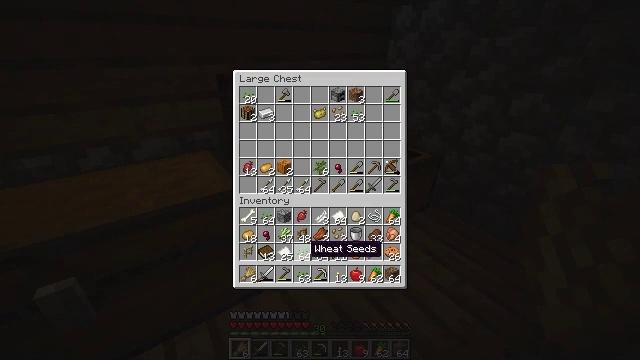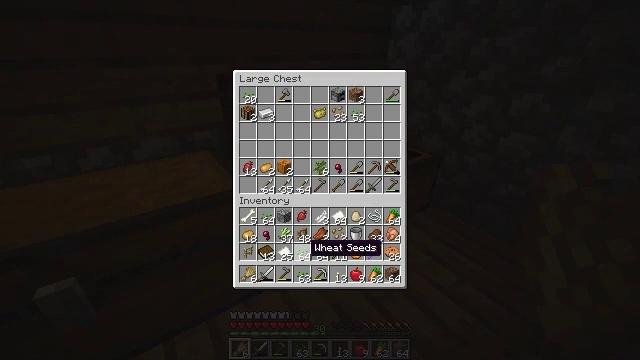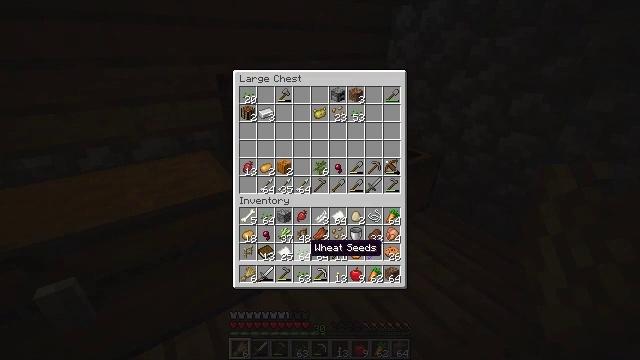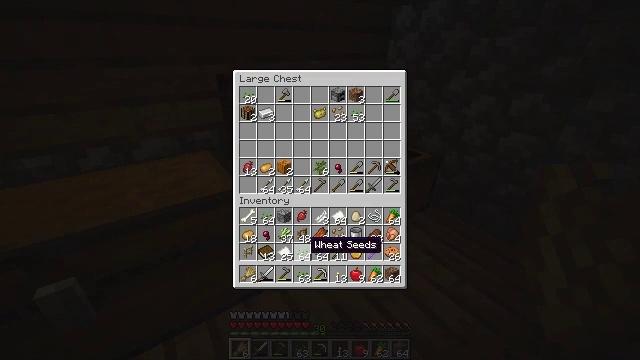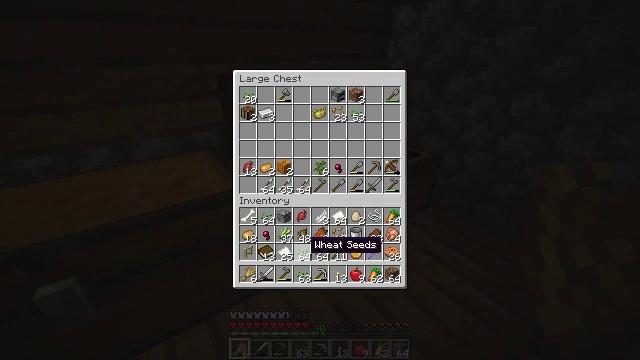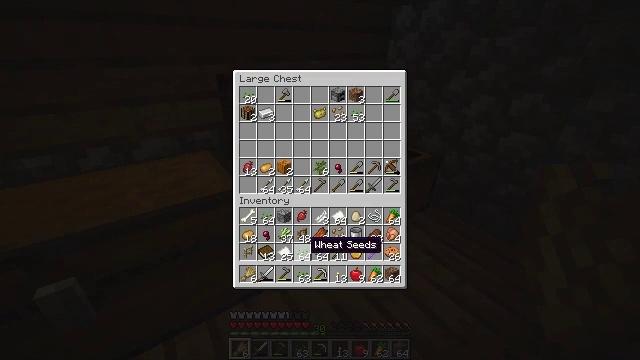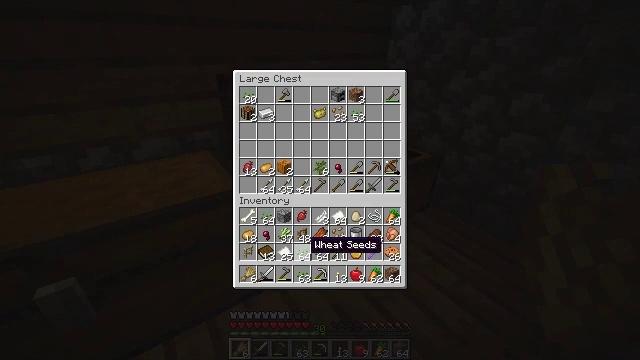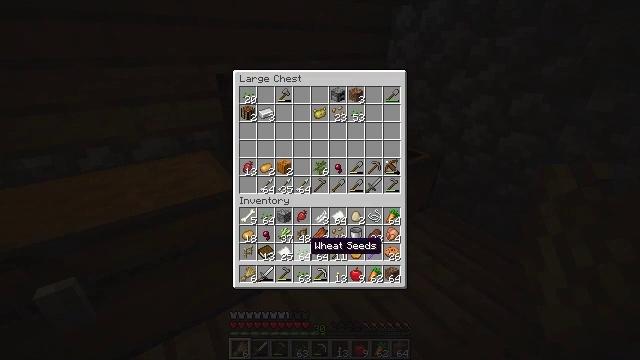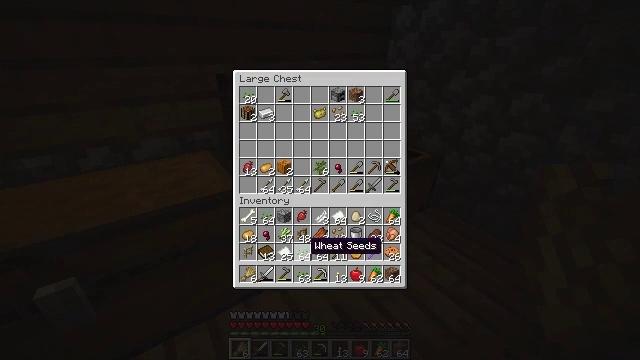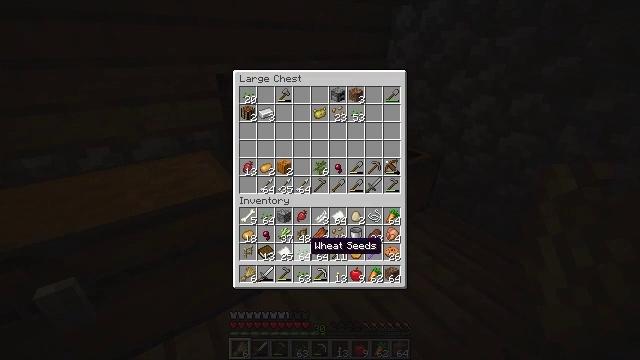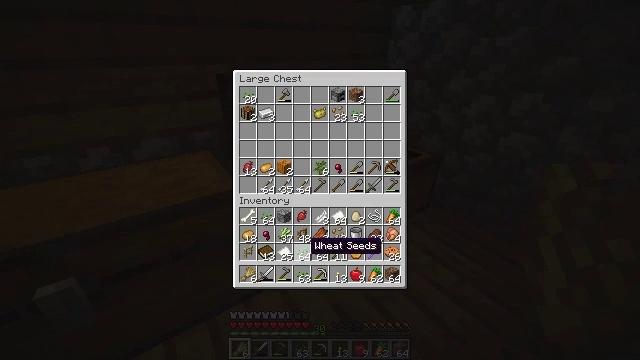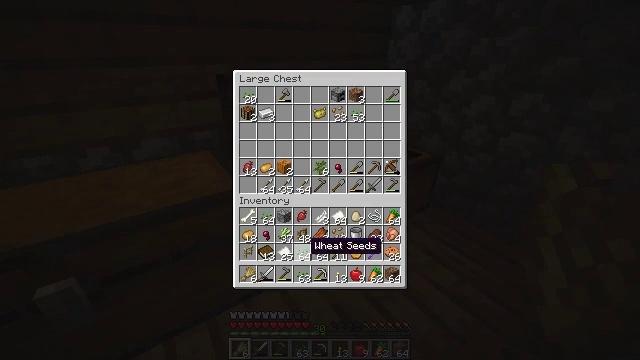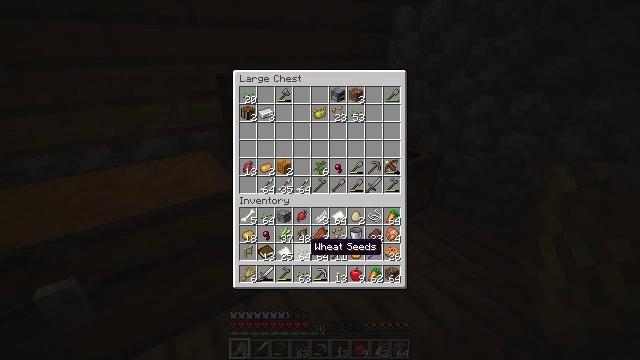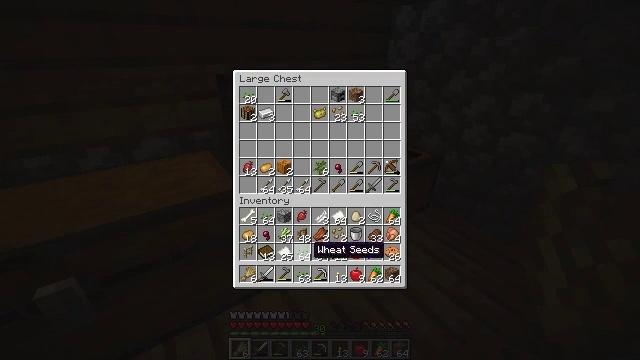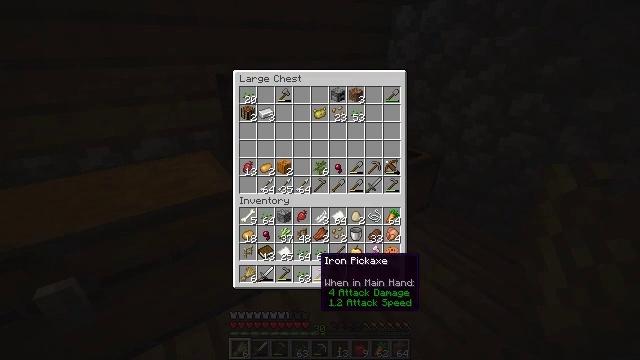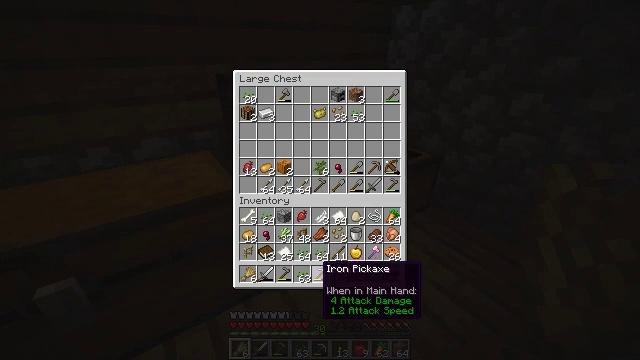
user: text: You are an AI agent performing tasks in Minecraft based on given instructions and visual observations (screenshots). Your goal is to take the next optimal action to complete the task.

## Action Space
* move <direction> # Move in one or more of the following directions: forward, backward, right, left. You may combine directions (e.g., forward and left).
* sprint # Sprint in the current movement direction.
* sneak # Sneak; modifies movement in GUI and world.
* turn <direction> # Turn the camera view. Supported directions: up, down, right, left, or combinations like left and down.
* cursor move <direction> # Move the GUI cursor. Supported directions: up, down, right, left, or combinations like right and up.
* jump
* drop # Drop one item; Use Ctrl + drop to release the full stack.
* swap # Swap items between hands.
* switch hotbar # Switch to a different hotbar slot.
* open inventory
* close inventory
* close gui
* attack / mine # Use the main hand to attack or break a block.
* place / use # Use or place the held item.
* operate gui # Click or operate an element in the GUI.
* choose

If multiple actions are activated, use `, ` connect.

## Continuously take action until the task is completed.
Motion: motion action
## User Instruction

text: Chop down the oak log.
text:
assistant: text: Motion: sneak
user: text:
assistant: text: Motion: sneak
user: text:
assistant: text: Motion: sneak
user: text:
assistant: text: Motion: sneak
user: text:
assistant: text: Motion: sneak
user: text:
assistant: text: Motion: sneak
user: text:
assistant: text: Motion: sneak
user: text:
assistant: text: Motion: sneak
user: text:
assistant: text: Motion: sneak
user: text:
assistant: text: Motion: sneak
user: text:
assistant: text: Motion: sneak
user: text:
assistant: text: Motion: sneak
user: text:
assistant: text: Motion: sneak
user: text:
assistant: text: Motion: sneak, cursor move right and down
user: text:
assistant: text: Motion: sneak, cursor move down
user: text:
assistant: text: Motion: sneak
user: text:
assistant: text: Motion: sneak
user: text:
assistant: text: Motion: sneak
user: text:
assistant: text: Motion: sneak
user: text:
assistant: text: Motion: sneak
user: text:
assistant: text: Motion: sneak
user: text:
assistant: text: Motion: sneak
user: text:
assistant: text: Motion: sneak
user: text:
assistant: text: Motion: sneak
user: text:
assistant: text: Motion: sneak
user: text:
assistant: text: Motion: sneak
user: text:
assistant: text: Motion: sneak
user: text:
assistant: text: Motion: sneak, operate gui
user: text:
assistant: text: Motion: sneak, operate gui
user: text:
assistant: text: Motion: sneak, operate gui